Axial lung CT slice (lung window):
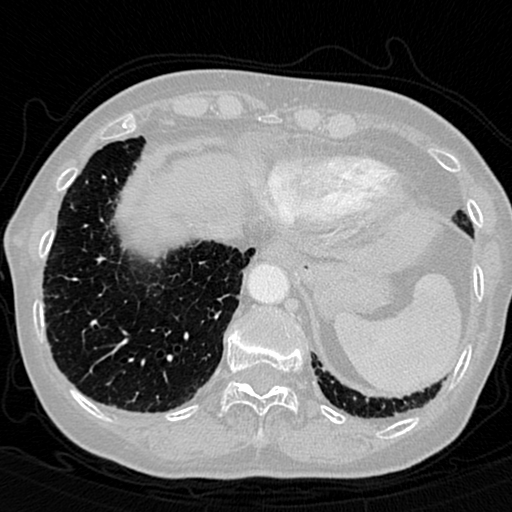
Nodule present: no